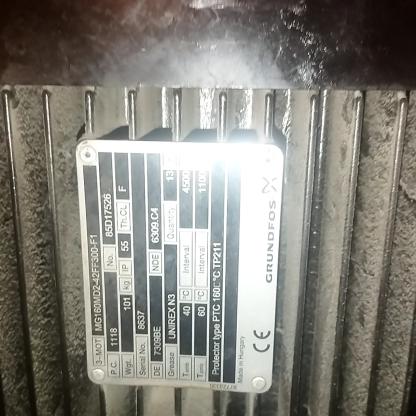
Klasa: tabliczka-znamionowa